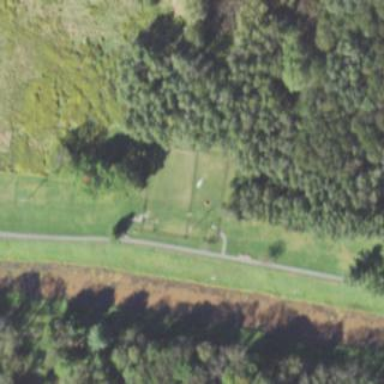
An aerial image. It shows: Dog park for leisure land.